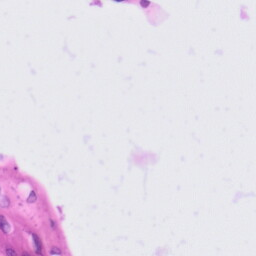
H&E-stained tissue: Tonsil